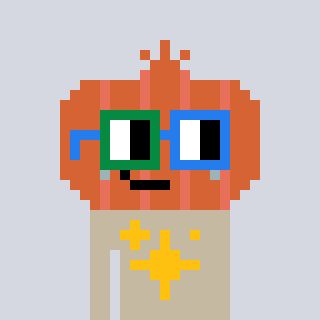
a pixel art character with square green and blue glasses, a onion-shaped head and a bege-colored body on a cool background